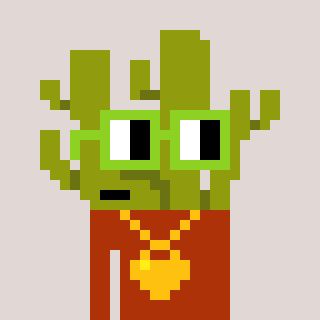
a pixel art character with square light green glasses, a cactus-shaped head and a hotbrown-colored body on a warm background